Question: I'm trying to get the width of a paragraph element like in the pic.
I want to get the width of the content in the red box, while when I'm using $("p").width(), I got 800, but there is an image float on it's right side.
How can I get the ACTUAL width of this paragraph?
The page url is : <URL>
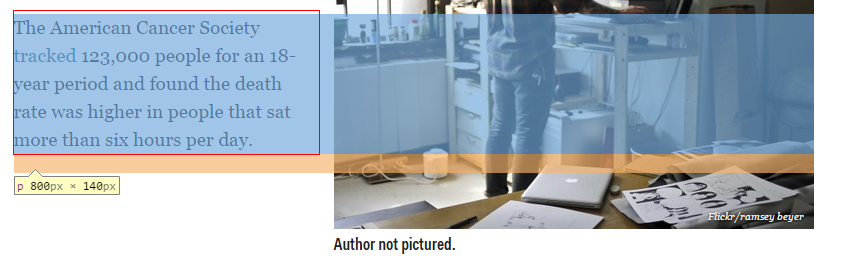
Answer: give your paragraph in css
'''
p{
display: table;
}
'''
in js use
'''
$('p').outerWidth();
'''
<URL> tested in chrome and ie